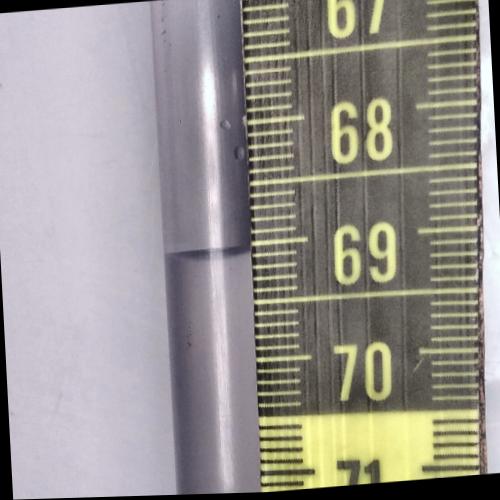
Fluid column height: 69.1 cm